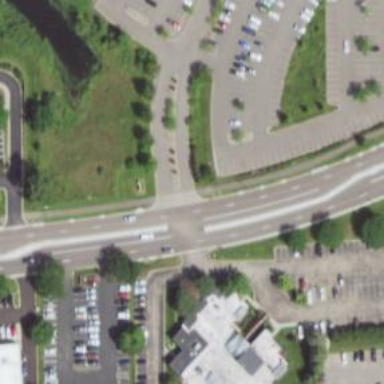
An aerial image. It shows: Unmarked asphalt crossing on cycleway road.